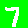
Digit: 7